Question: In iOS7 when the UIAlertView pops up, the buttons of the navigation bar change their Tint Color to grey and are not intractable. (Similar to the attached screenshot).
Is there any way to achieve these behavior without UIAlertView?

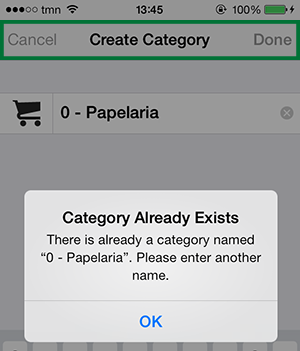
Answer: To disable a button, like buttons on your the navigation bar, you can use the "enabled" property of the button :
'''
self.cancelButton.enabled = NO;
'''
or
'''
[self.cancelButton setEnabled:NO];
'''
Your button will be grey and with no possible interaction.